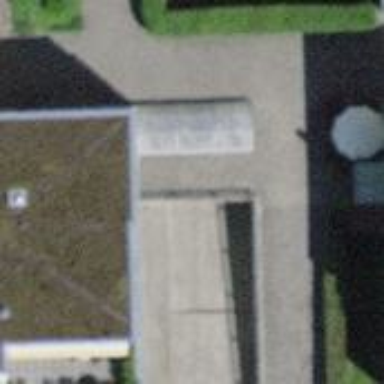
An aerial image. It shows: Parking entrance.